Field crop: maize
Growth stage: 2
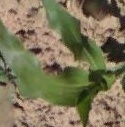
Species: maize